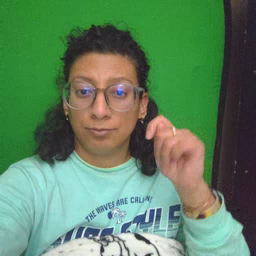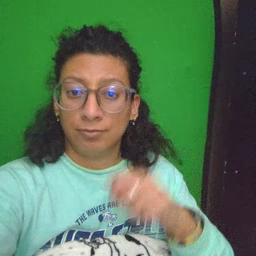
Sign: now